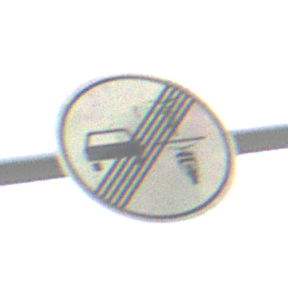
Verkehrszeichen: EndeVerbotUeberholenEinspurigeFahrzeuge
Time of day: SunriseSunset
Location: Outdoor (RoadRail)
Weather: Clear
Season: NotSpecified
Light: Natural